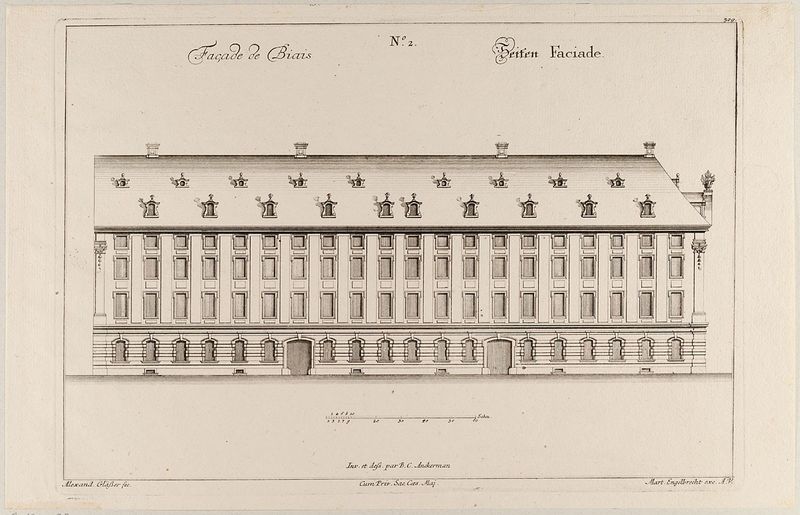
Titel: Seitenfassade eines Palastes/Gasthauses
Künstler: Martin Engelbrecht
Standort: Hamburg
Institution: Museum für Kunst und Gewerbe Hamburg
Schlagwörter: fenster, gebäude, architektur, barock, blatt, schrift, papier, fassade, türen, schornsteine, grafik, graphik, fotografie, photographie, palast, gauben, druck, druckgraphik, druckgrafik, radierung, seite, aufriss, maßstab, profanarchitektur, seitenfassade, wasserzeichen, blazz, reproduktionen, barockzeit, barockzeitalter, druckerzeugnisse, architekturdarstellungen, ornamentstich, vorlageblätter, biaris